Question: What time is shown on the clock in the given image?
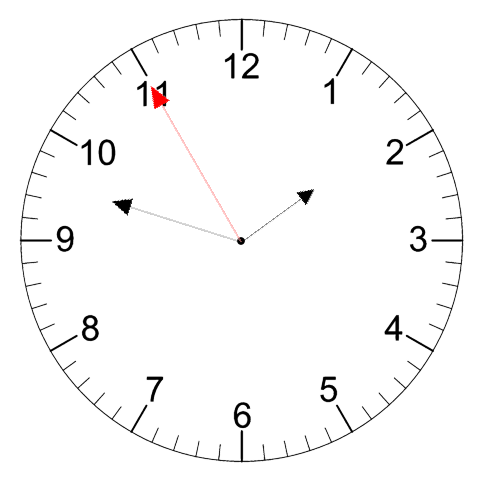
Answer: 01:47:55